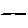
Label: line